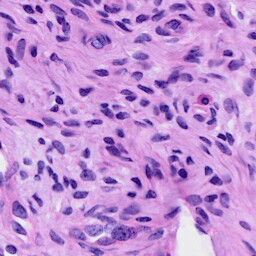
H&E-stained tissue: Cervix